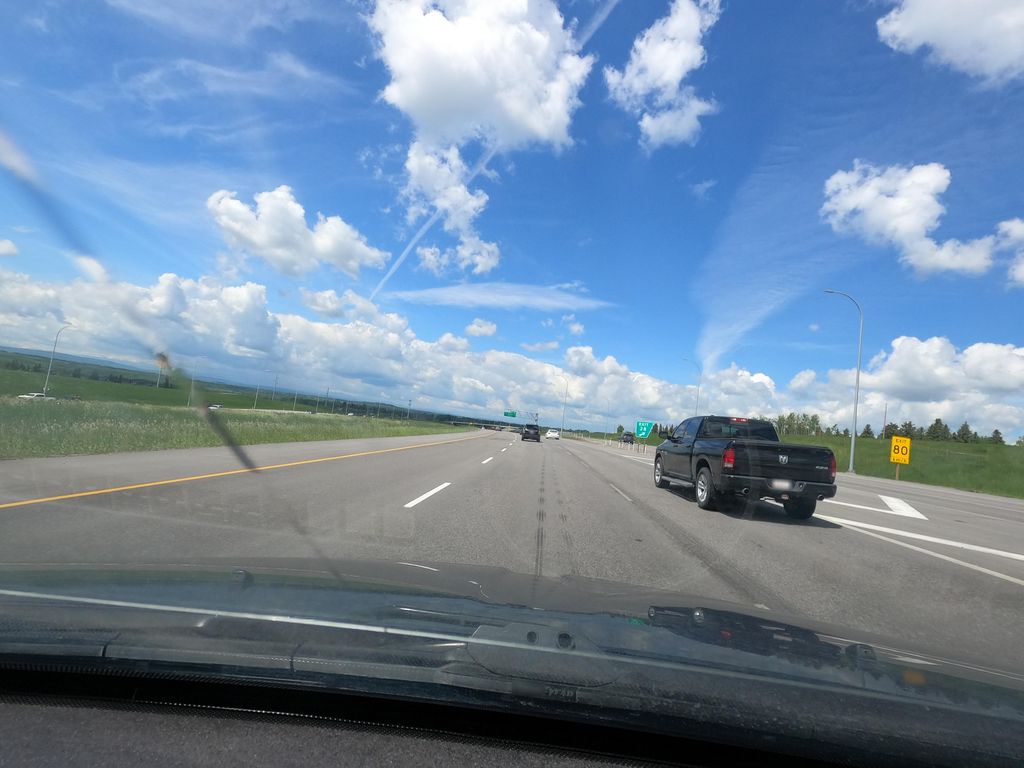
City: calgary